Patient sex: M
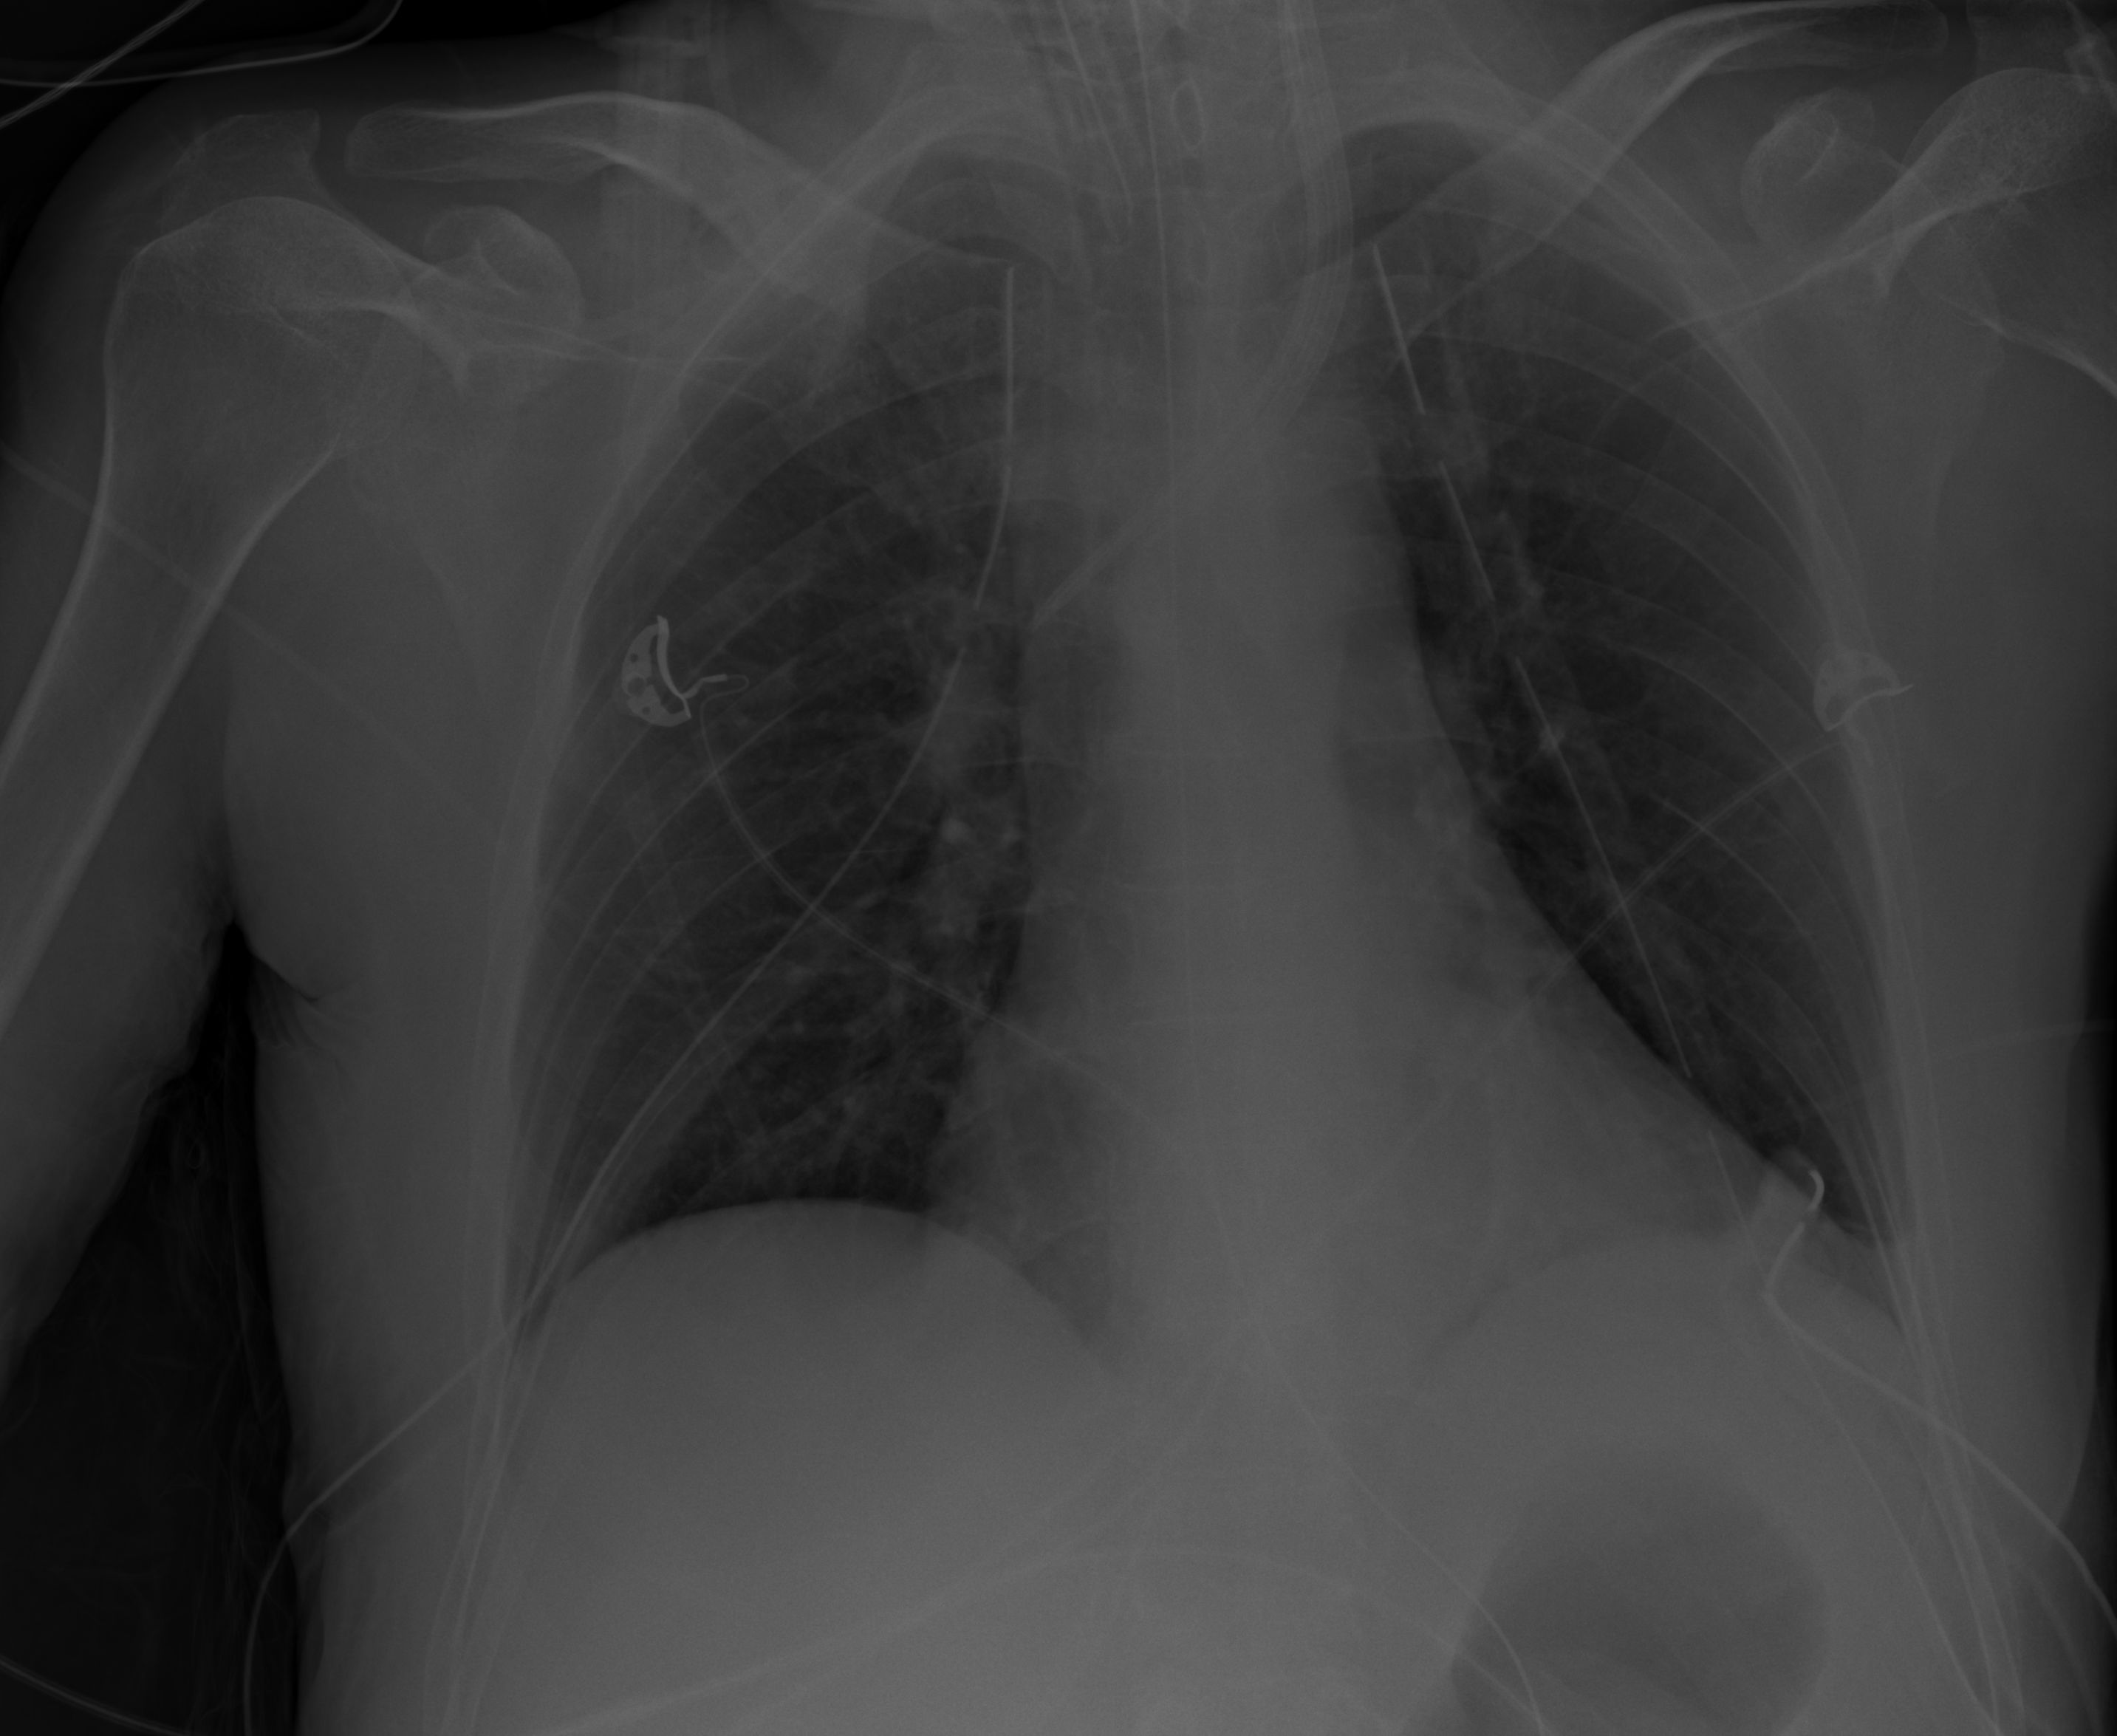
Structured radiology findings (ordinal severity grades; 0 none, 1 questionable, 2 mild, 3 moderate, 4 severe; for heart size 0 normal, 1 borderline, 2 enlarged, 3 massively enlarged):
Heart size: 0
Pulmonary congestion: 0
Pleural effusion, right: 0
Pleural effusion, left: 2
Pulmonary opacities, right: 0
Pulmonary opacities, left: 0
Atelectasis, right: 0
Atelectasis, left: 0